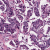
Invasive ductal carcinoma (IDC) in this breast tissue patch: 1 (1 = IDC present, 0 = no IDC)